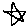
Label: star